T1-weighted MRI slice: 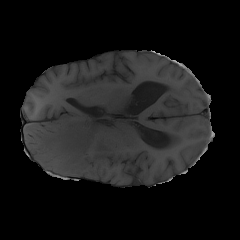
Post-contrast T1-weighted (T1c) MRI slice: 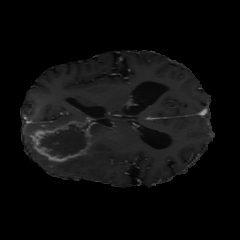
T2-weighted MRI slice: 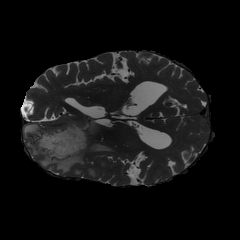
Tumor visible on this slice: yes